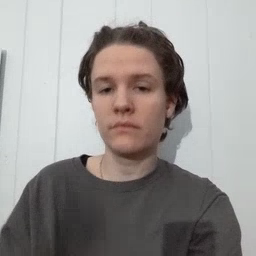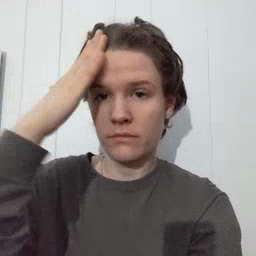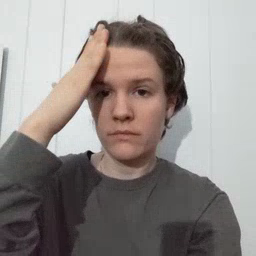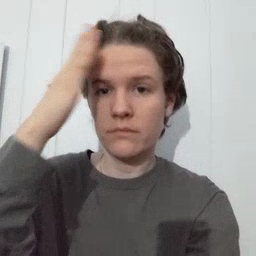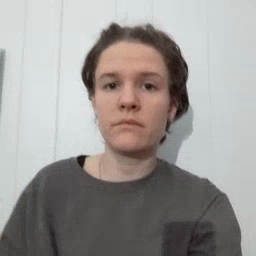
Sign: hat